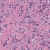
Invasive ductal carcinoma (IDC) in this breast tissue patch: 1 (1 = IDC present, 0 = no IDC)